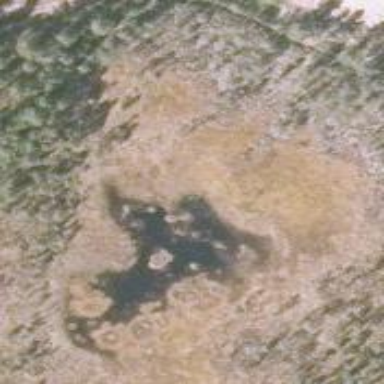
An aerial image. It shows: Marshy wetland area.